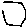
Label: hexagon